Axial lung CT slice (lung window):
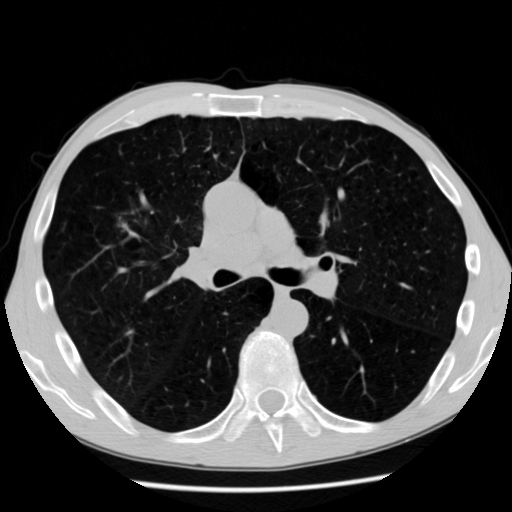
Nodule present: yes
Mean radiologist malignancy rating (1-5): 3.8